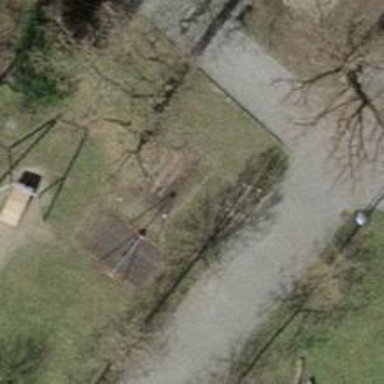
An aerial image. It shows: Playground with swings.